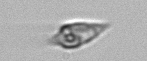
Label: Oxytoxum